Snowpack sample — Loveland Pass, Silver Plume, Colorado, USA (1/12/25, 11:40 AM MST)
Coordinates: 39.66, -105.88
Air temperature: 7 °F
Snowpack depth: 140 cm
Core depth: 10 cm
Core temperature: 41 °F
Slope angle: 11°, slope face: 30°
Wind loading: high
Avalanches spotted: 2
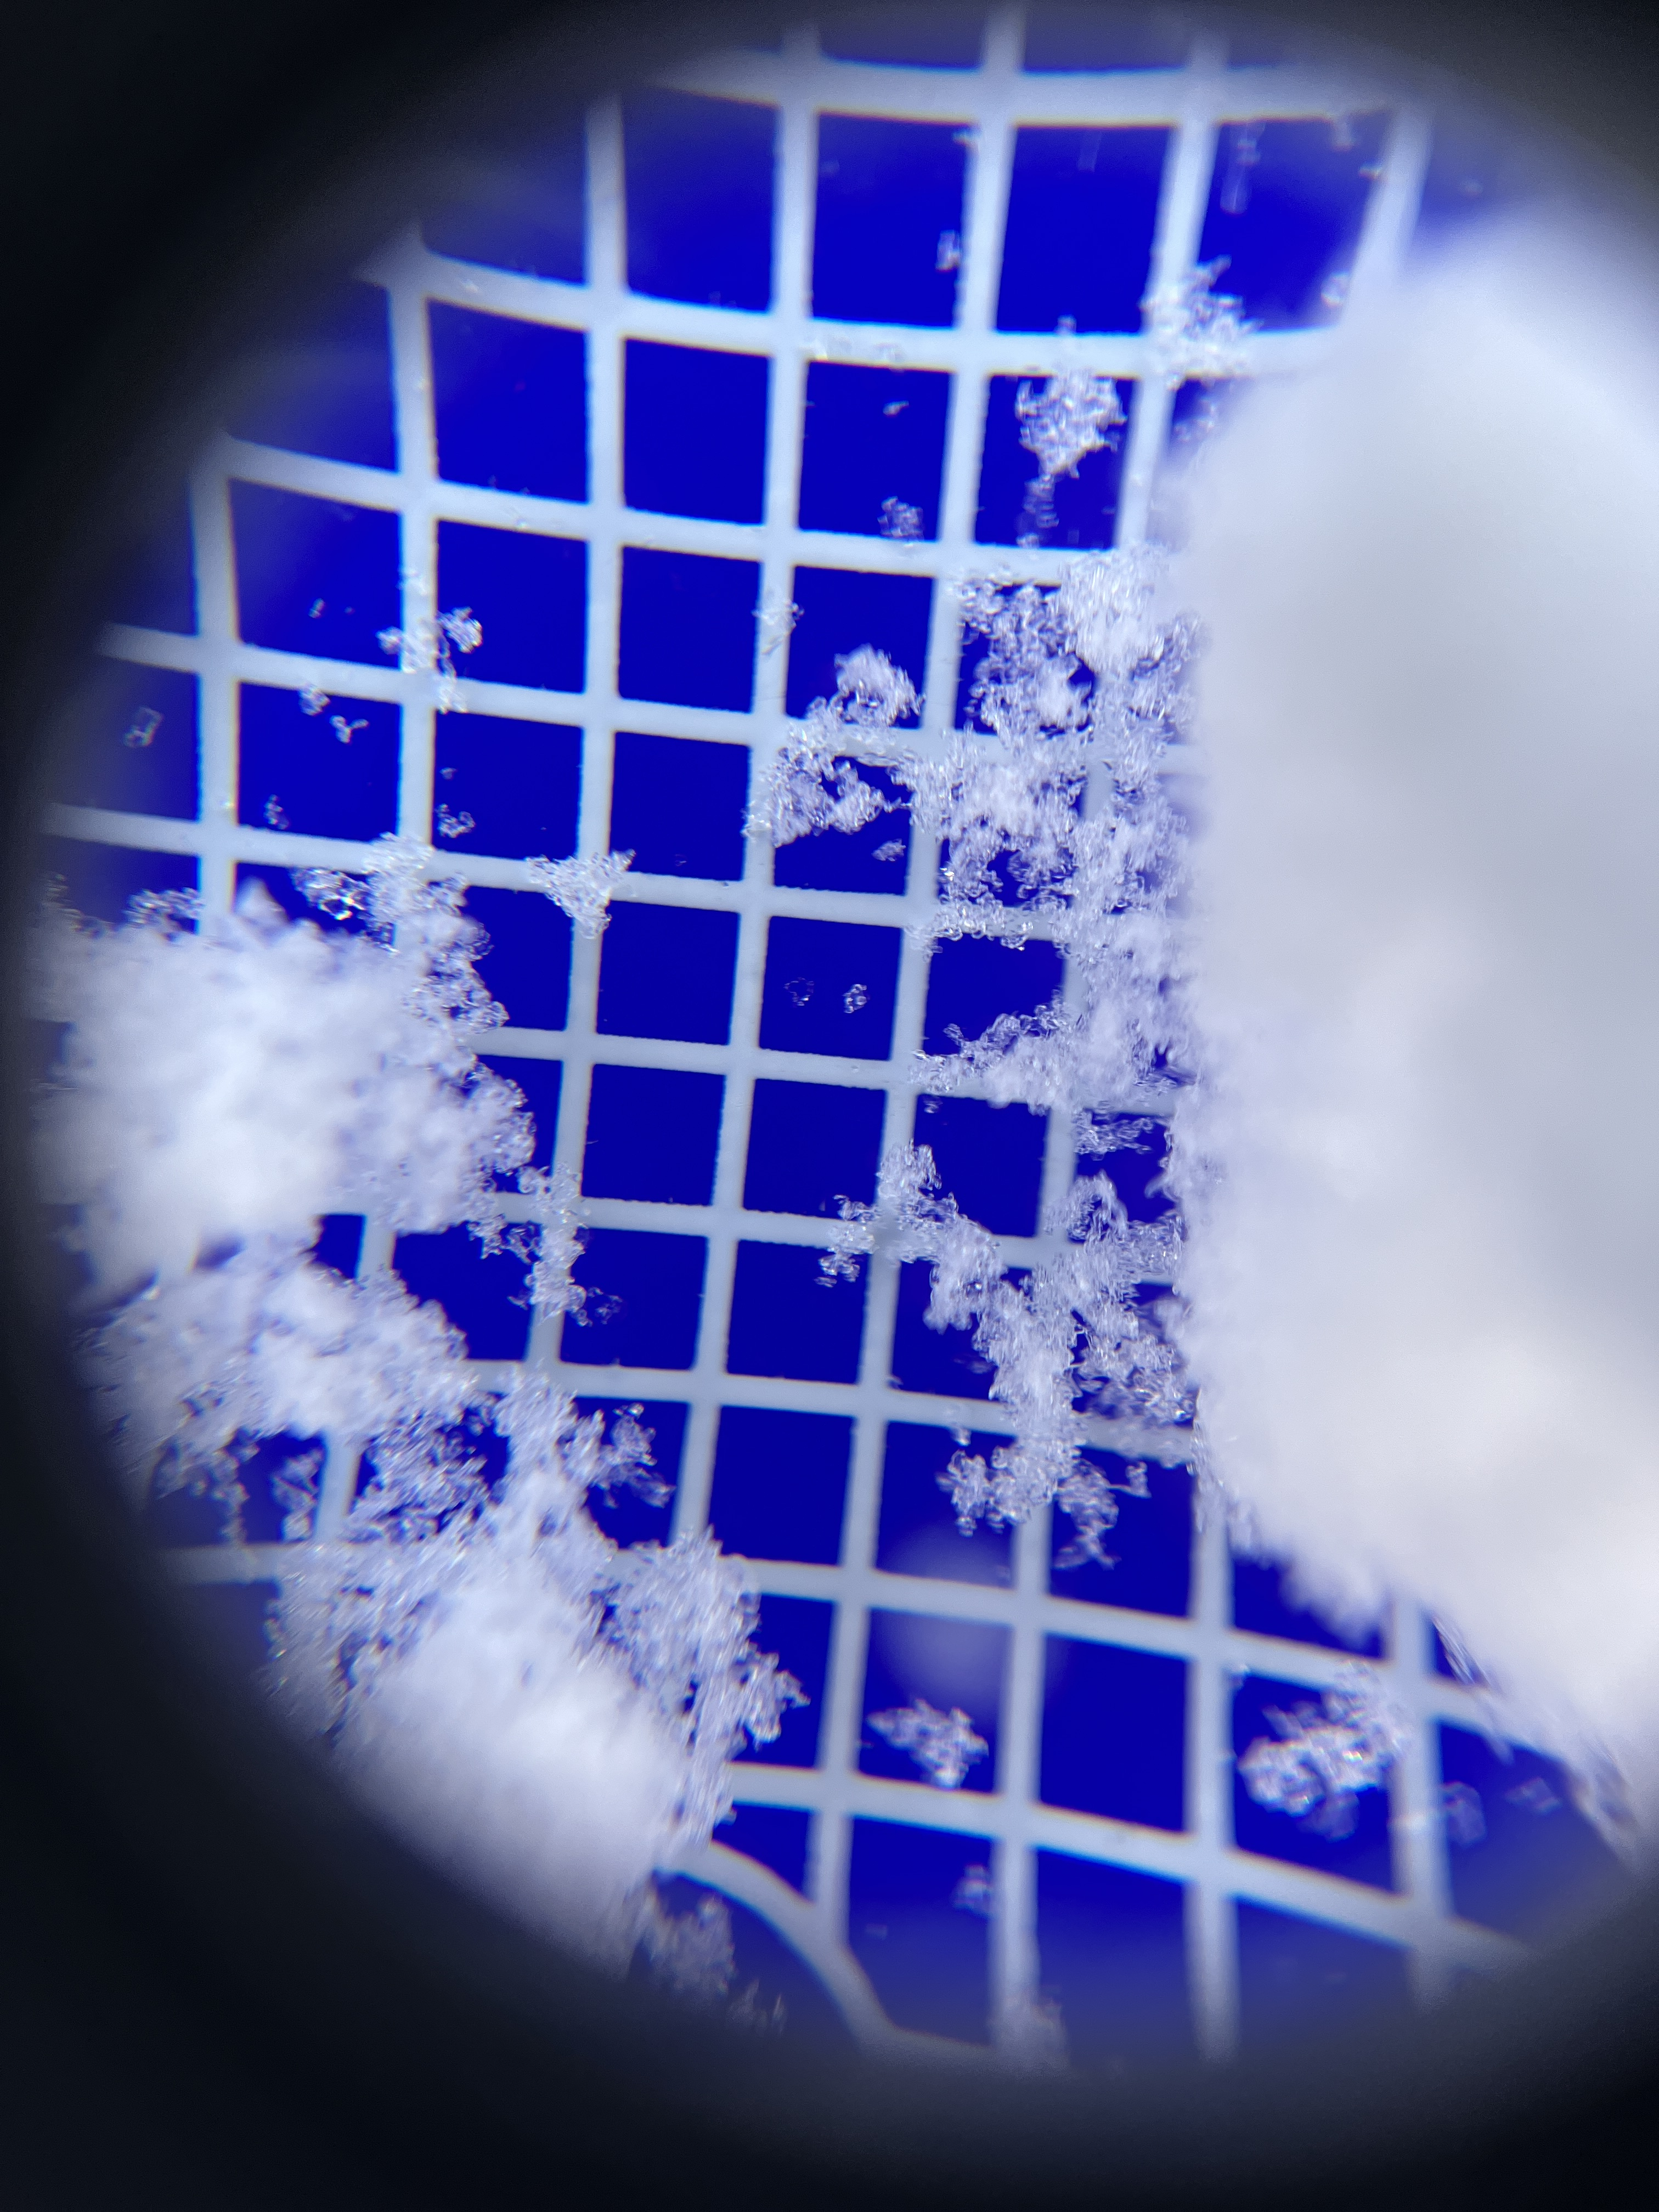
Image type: magnified_profile
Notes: Pilot using slightly modified coring method that took too large segment for snow profile picturing, advised not to use in higher level models. Two avalanche on south face nearby, partially cloudy with light snow in the last 24 hours. Lots of wind loading on eastern features.